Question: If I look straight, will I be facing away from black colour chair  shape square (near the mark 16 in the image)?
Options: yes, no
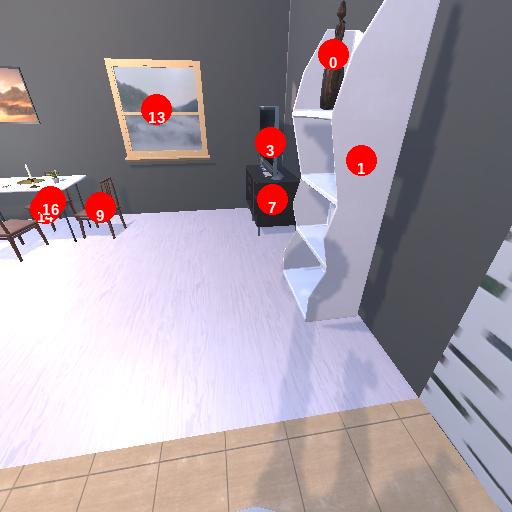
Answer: yes